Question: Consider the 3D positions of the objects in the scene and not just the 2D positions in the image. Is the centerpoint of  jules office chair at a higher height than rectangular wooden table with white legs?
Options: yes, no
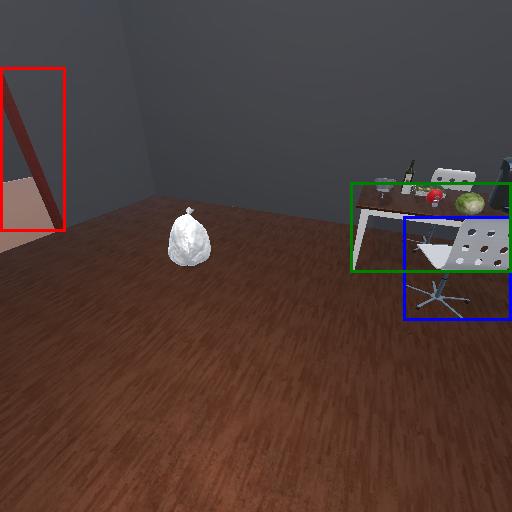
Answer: yes